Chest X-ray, AP view. Patient: 61 years old, sex M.
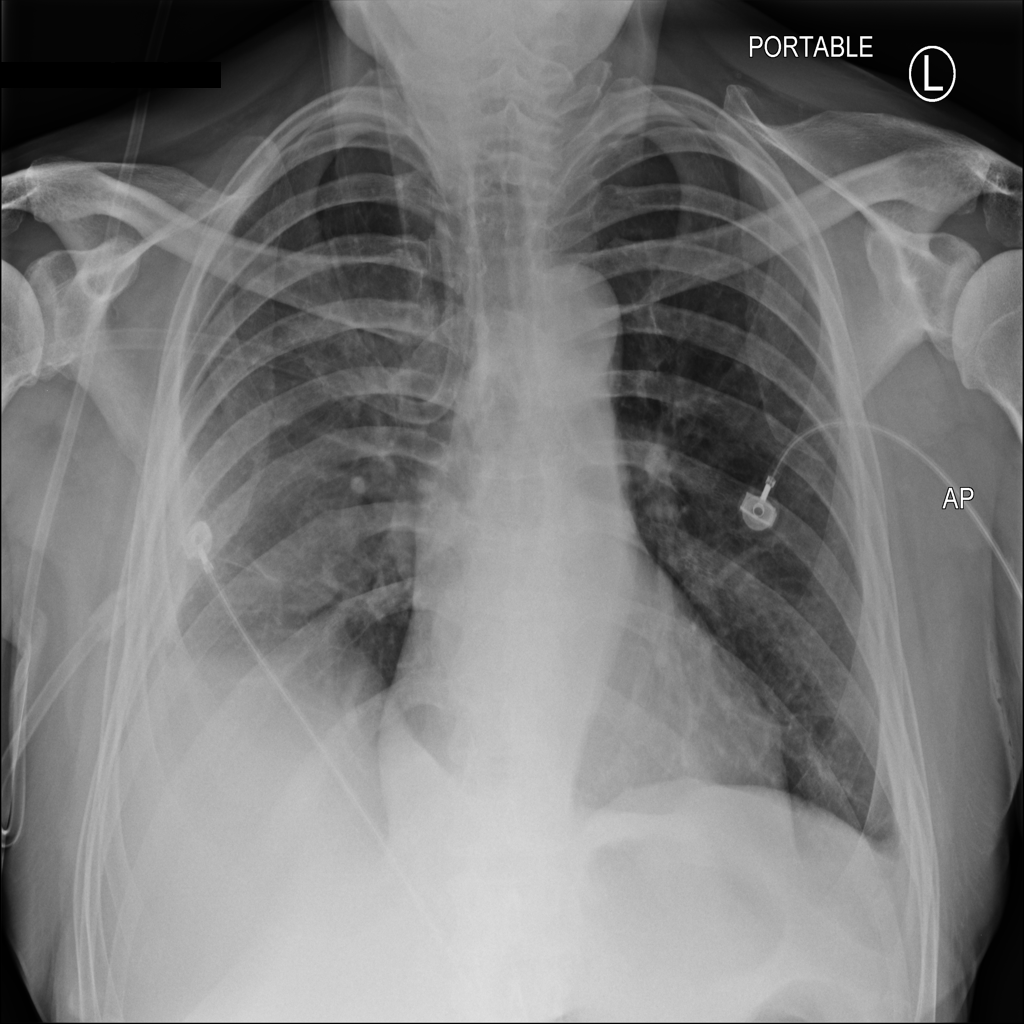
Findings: Pleural_Thickening